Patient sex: M
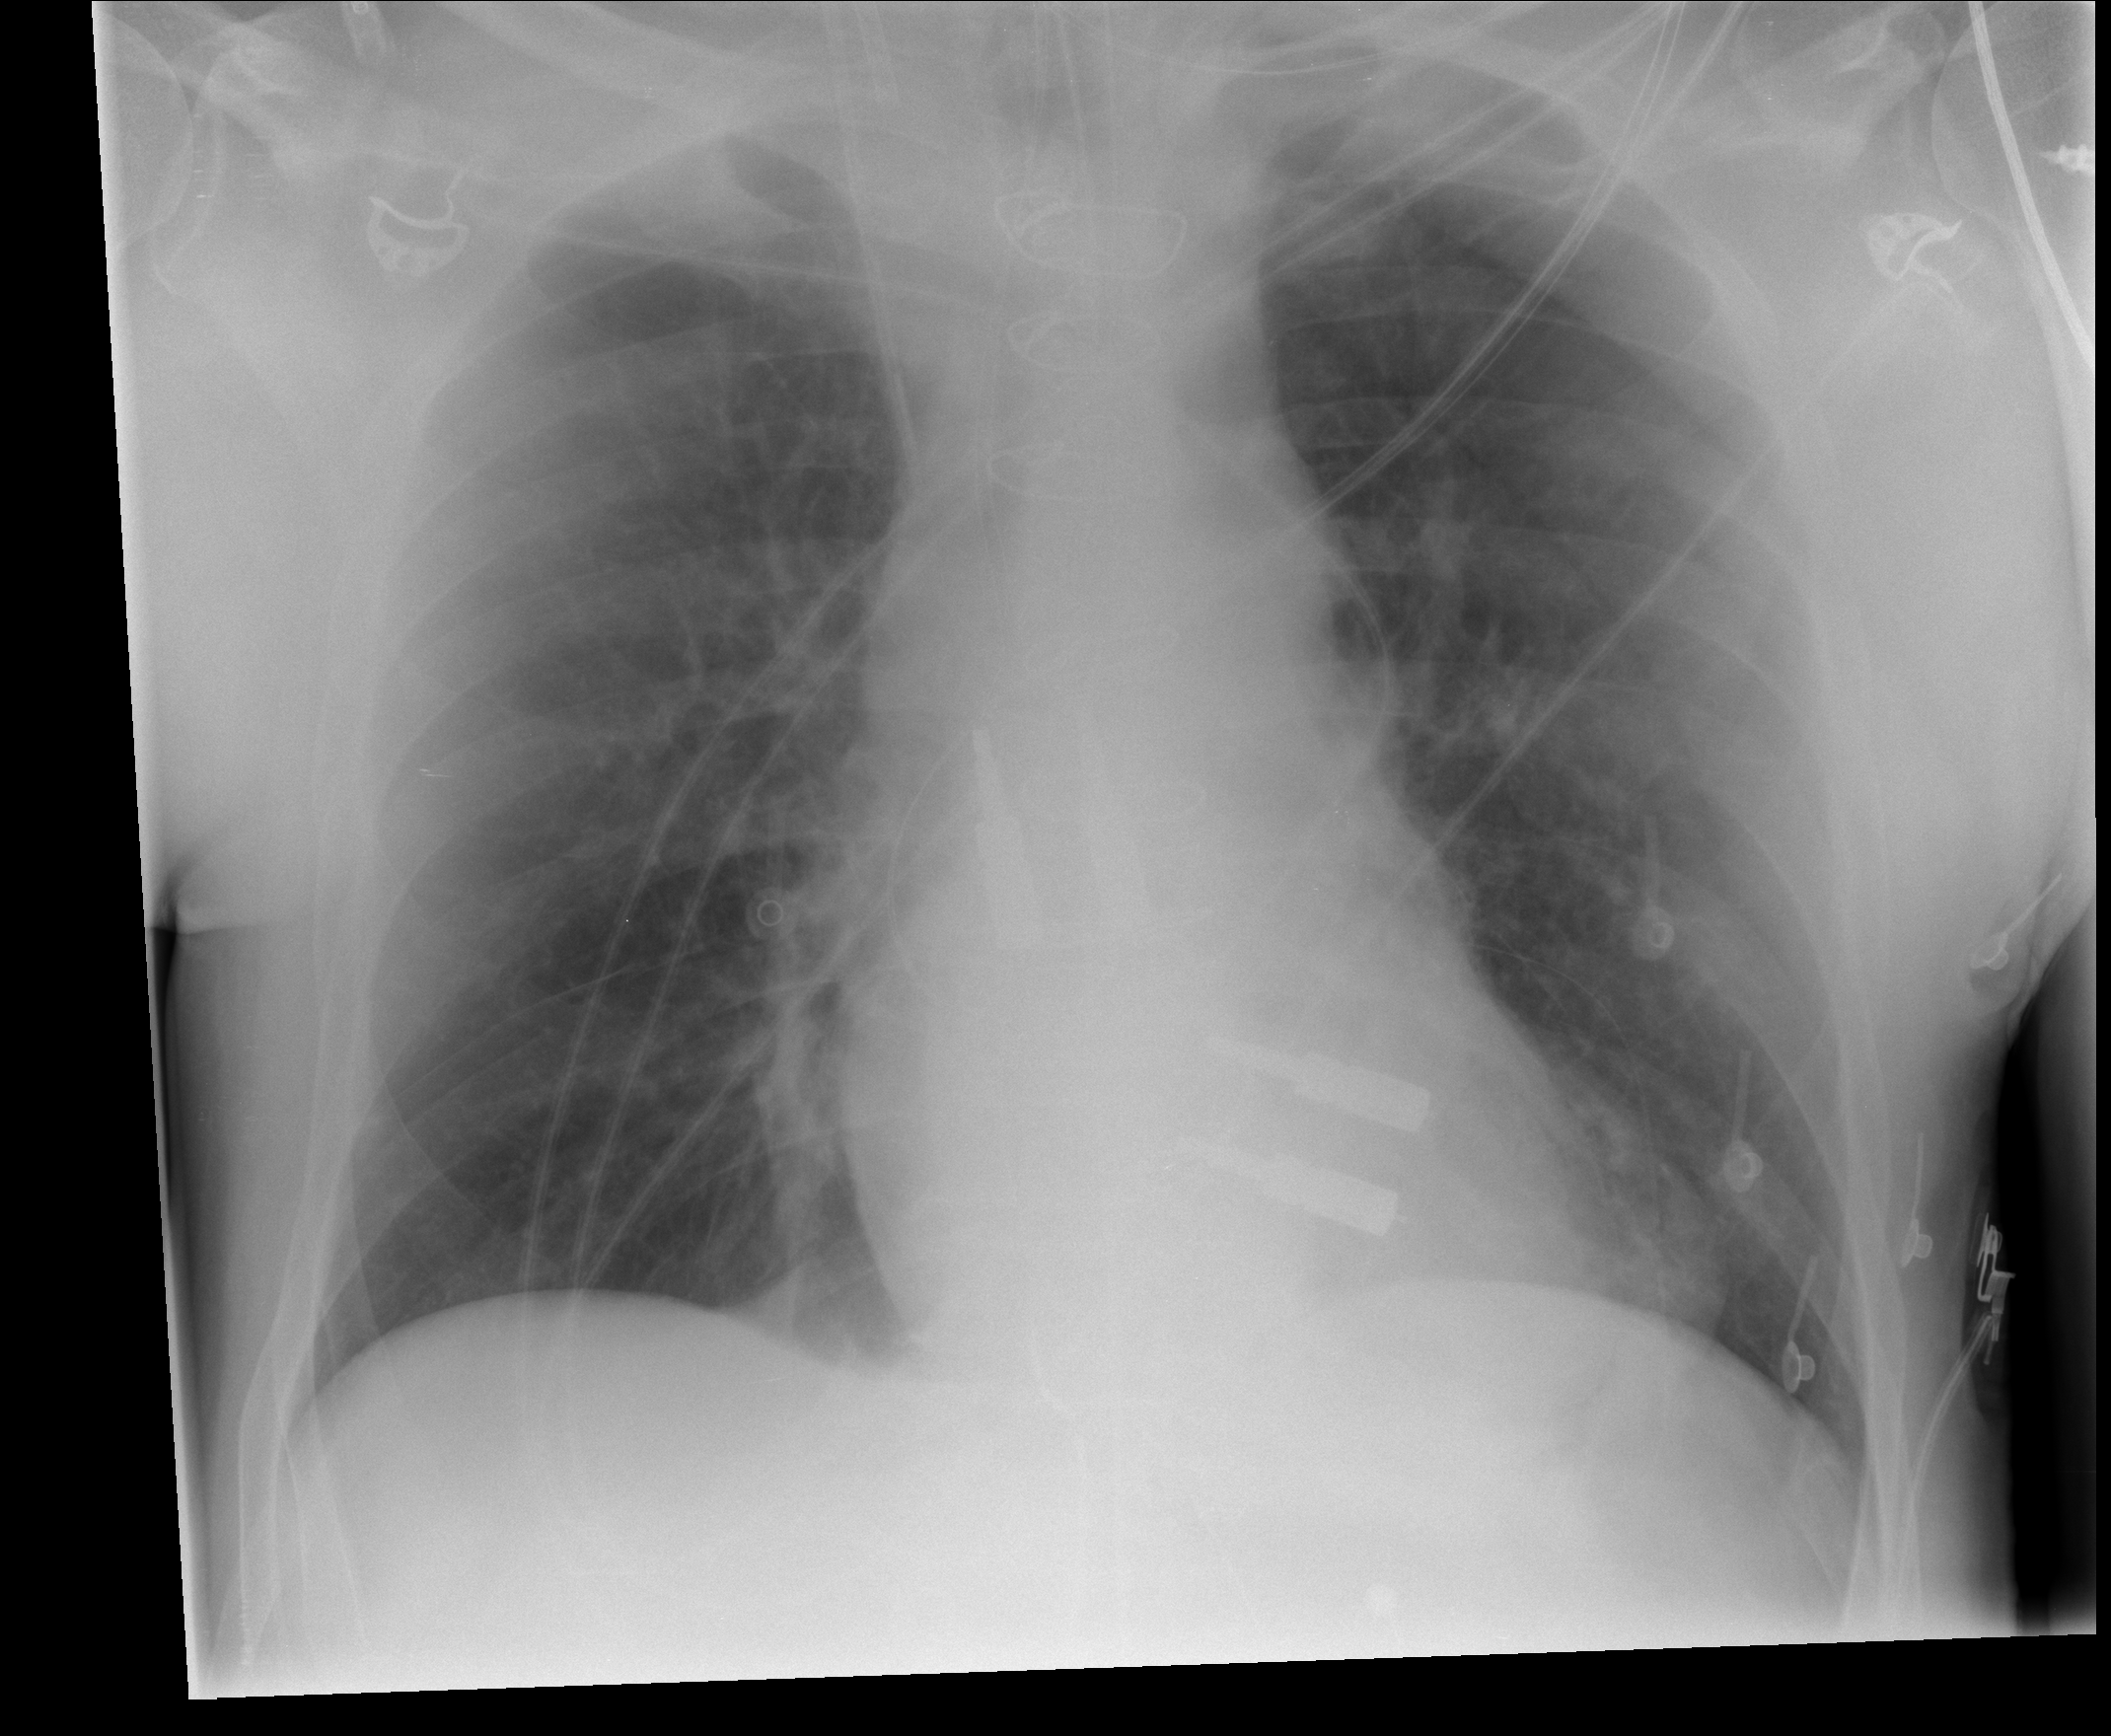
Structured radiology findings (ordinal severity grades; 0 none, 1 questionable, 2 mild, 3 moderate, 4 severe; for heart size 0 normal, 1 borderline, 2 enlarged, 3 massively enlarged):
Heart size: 0
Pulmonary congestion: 1
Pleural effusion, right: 0
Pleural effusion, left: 0
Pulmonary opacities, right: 0
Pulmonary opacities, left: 0
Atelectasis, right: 0
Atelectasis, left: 0